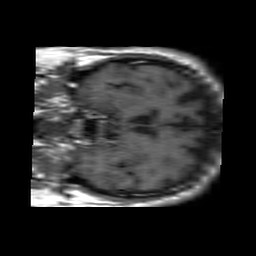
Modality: T1w
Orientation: coronal
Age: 74
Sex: male
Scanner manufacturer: philips
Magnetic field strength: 1.5 T
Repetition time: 0.375 s
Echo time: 0.011 s